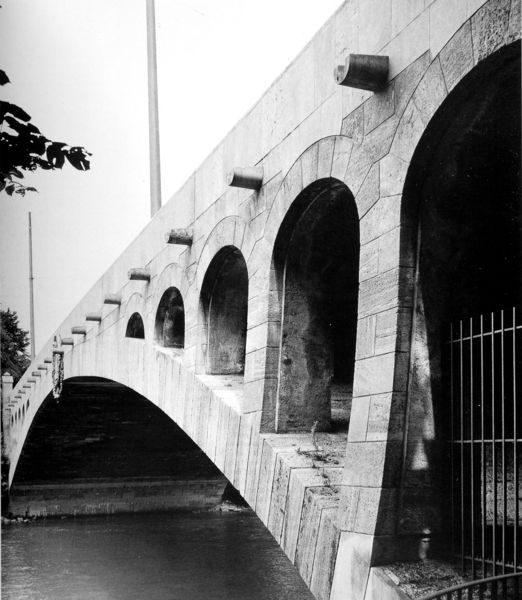
Titel: Max-Joseph-Brücke in München
Künstler: Theodor Fischer
Standort: München
Institution: Max-Joseph-Brücke
Schlagwörter: baum, blätter, dunkel, himmel, laub, schatten, wasser, weiß, bäume, fluss, see, ufer, grau, hell, lampen, laternen, licht, pfeiler, schwarz, strasse, säule, säulen, tür, gras, zaun, architektur, kragen, stein, steine, ast, brücke, gewässer, gitter, kanal, sonne, kontrast, schiffe, wellen, bogen, italien, mast, mauer, rundbogen, bogenbrücke, masten, strom, fahnenmast, detail, reflexe, durchgang, tor, foto, fotografie, photographie, bögen, eisen, fugen, stangen, münchen, steinbrücke, mauerwerk, regenrinne, schwarzweiß, photo, römer, wappen, gitterstäbe, quader, rundbögen, romanik, unkraut, maste, fließen, joch, aufnahme, bau, wasserspeier, brückenbogen, eisengitter, fahnenstange, aquedukt, fahnenstangen, blöcke, rinnen, wasserrinne, abfluss, abflüsse, architekturfoto, eisenzaun, fleißen, gtter, spannbreite, bläter, ablauf, laternenpfahl, laternenmast